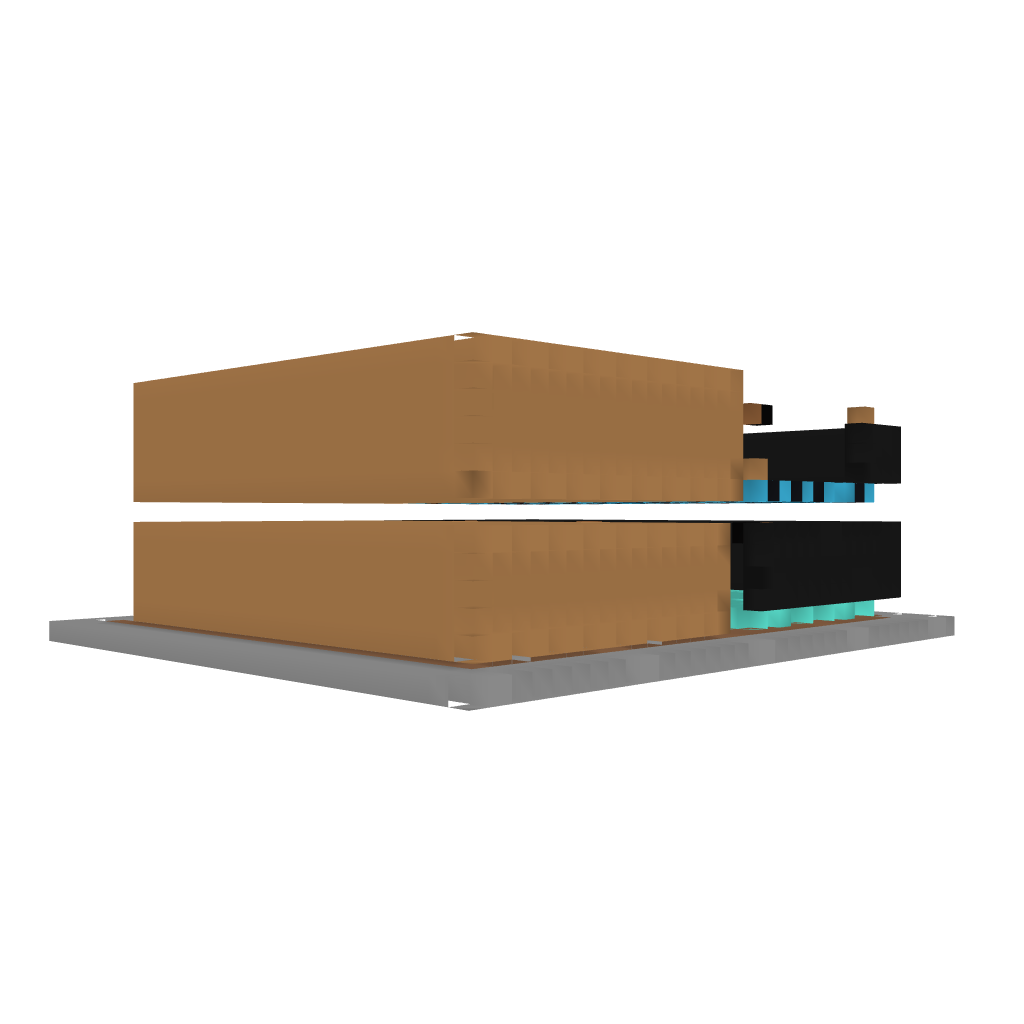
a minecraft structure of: Studio 002